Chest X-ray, AP view. Patient: 29 years old, sex F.
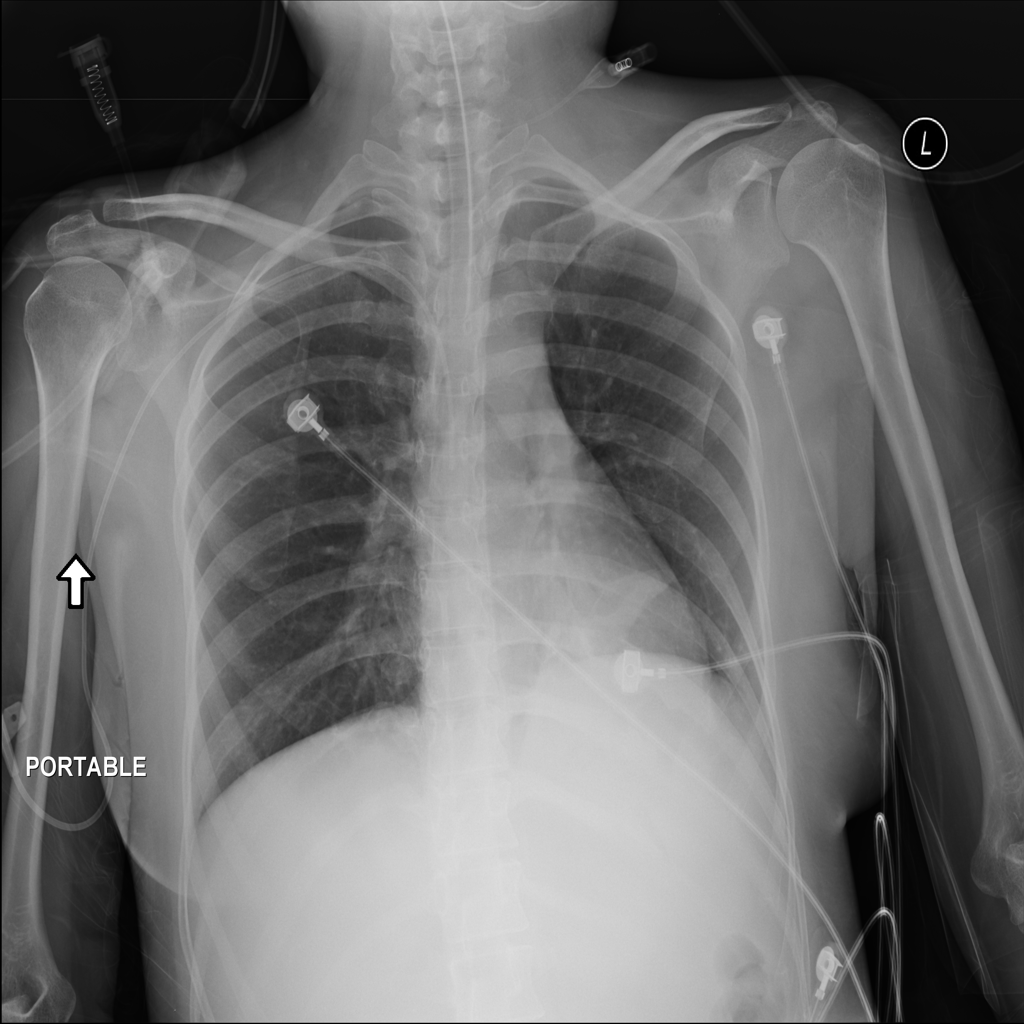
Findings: Consolidation, Infiltration